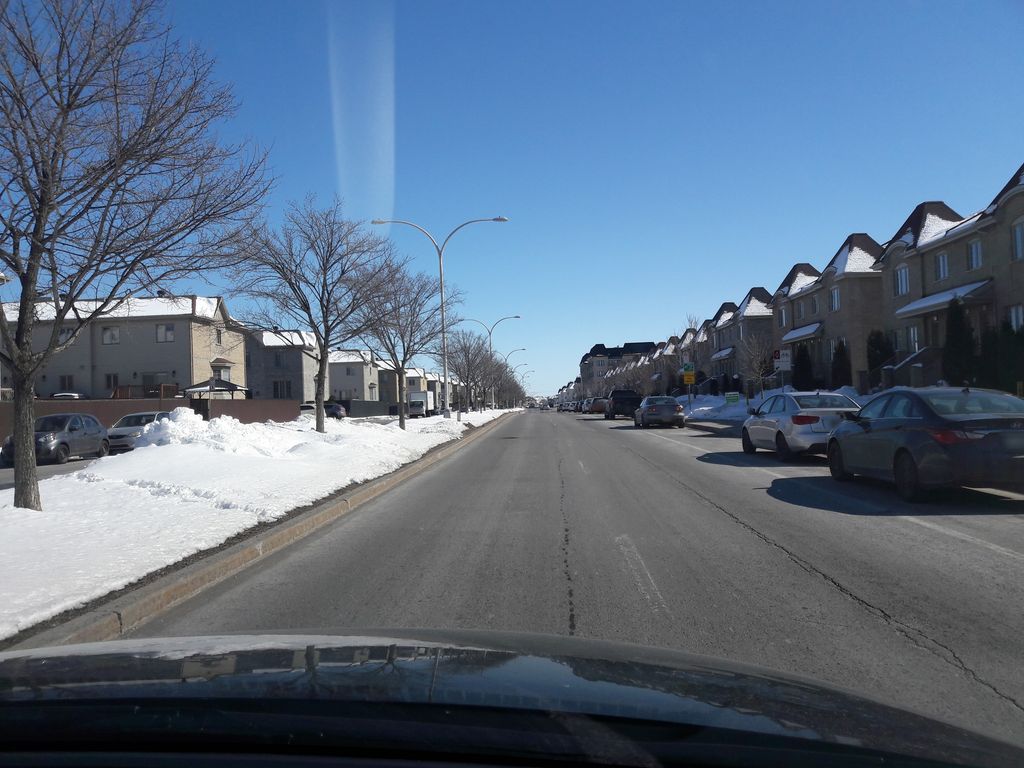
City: montreal